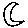
Label: moon